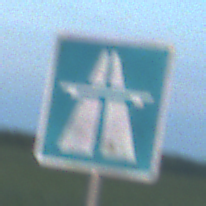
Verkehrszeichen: Autobahn
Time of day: SunriseSunset
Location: Outdoor (Nature)
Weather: PartlyCloudy
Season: NotSpecified
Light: Natural